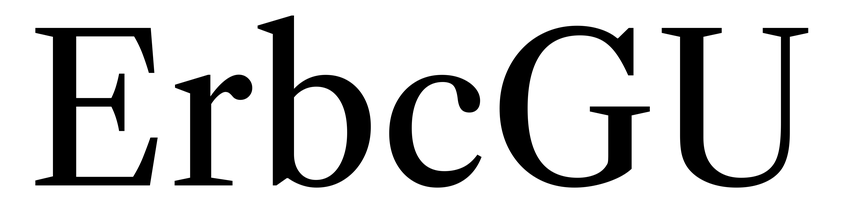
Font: LibreCaslonText_Regular